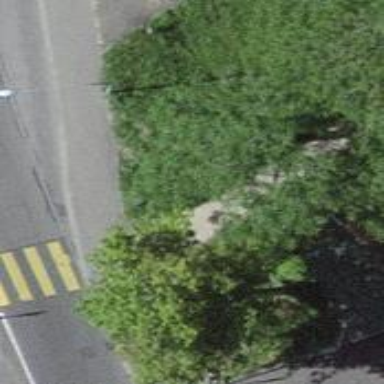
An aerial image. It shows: Bollard barrier.